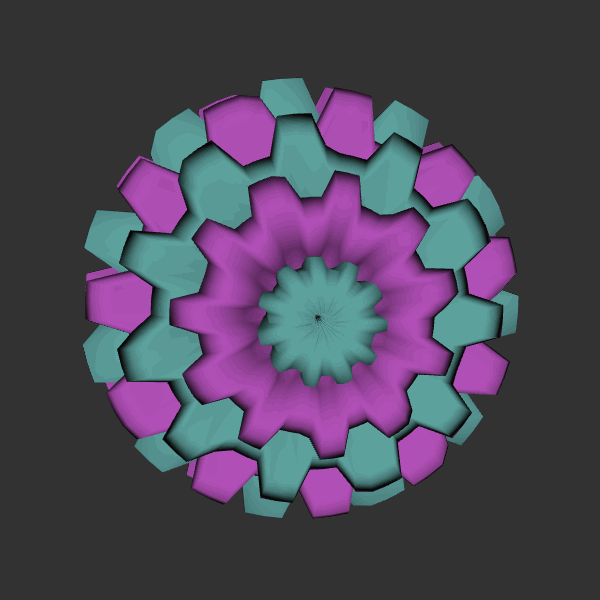
Background: dark